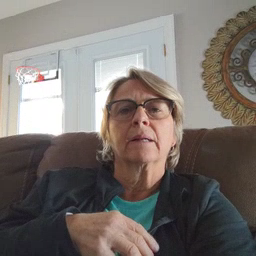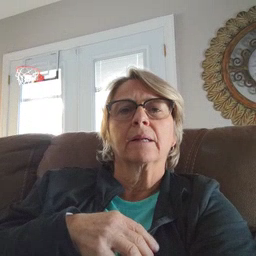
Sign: man